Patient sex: M
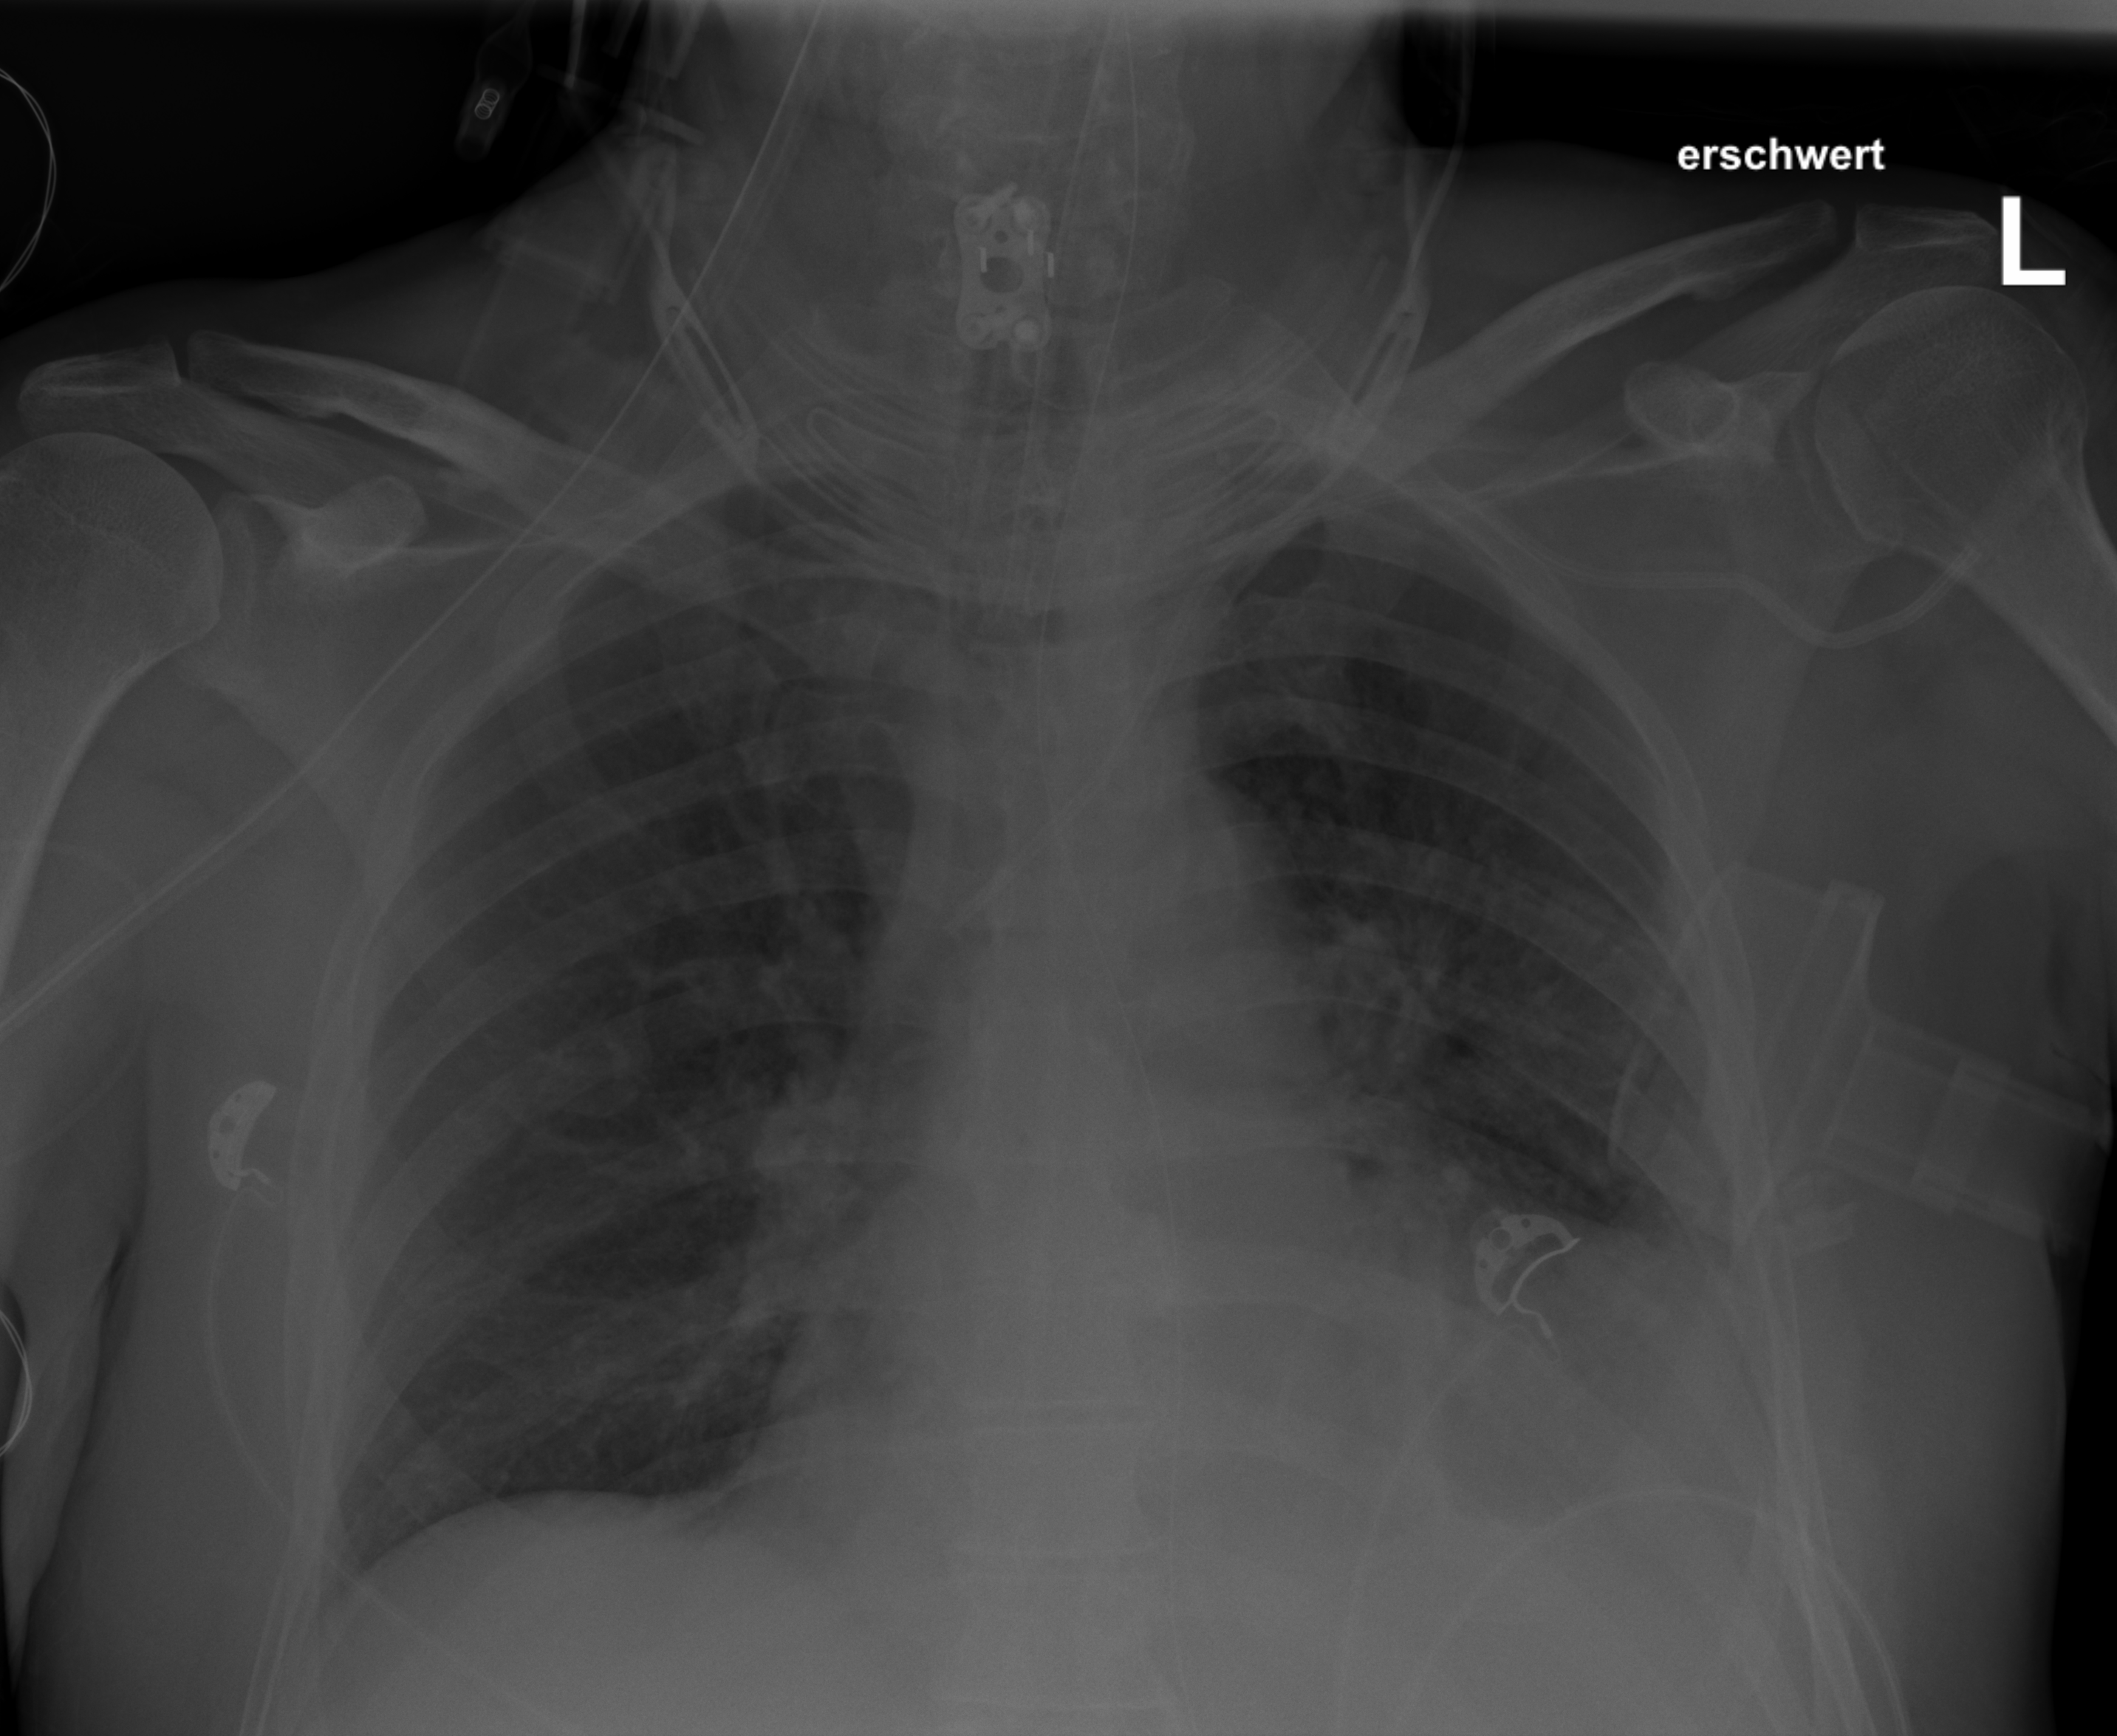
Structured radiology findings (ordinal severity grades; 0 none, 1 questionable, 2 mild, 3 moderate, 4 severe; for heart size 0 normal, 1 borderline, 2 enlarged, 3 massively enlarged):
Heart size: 2
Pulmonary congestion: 2
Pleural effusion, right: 0
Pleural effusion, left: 2
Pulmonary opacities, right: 0
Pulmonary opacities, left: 2
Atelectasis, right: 2
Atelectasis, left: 2